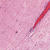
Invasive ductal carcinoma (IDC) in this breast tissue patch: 0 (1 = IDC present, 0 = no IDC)